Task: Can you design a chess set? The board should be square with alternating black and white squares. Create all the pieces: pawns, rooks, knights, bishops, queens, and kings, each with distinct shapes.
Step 1492:
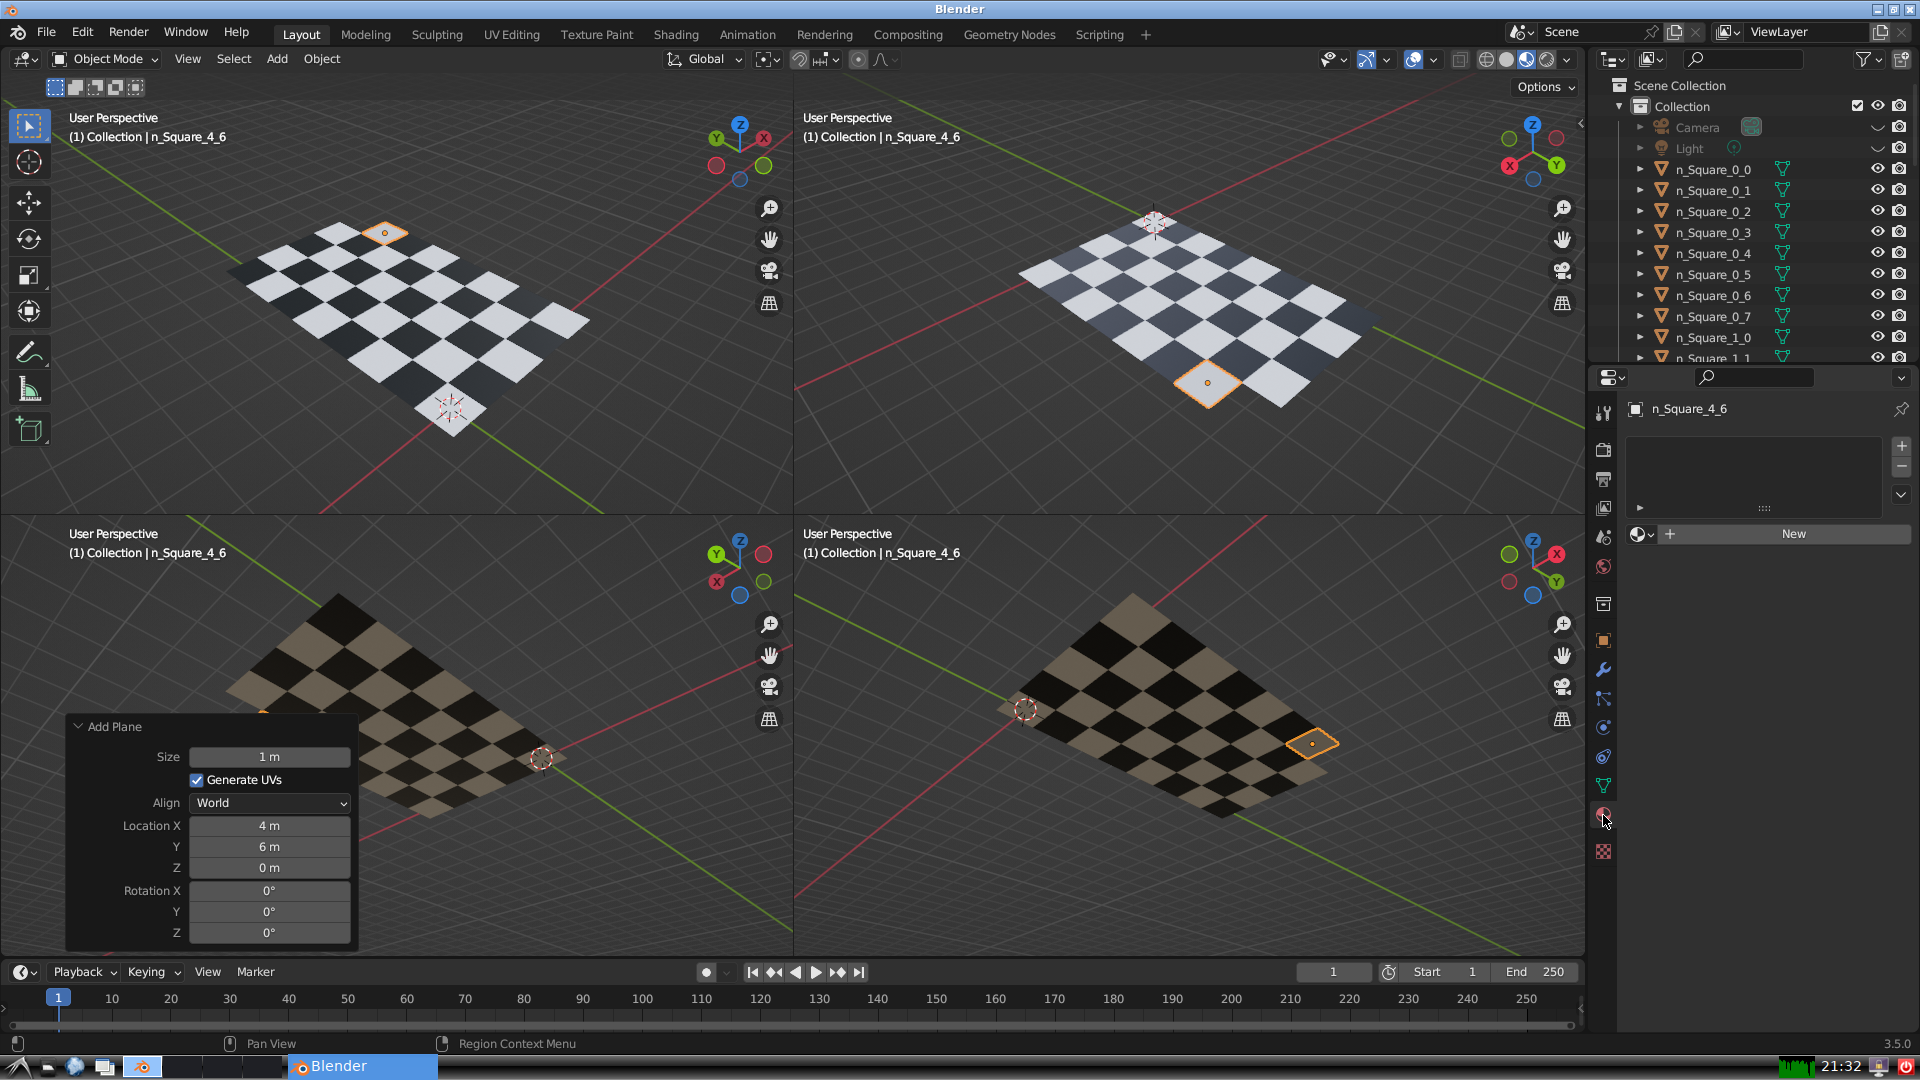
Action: {"mouse_move": [1636, 534]}